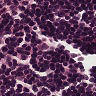
Metastatic tissue present: no